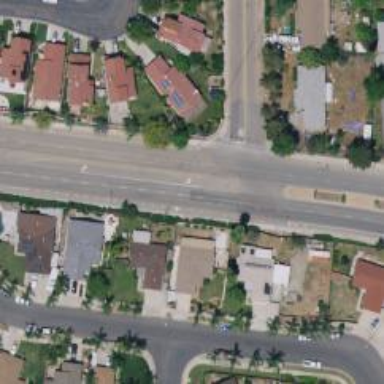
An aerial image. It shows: Secondary road with separate asphalt sidewalk.